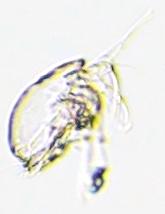
Label: Zooplankton